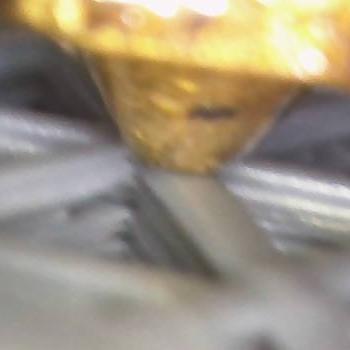
Flow rate: 208%